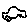
Label: car